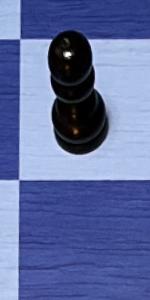
Label: Empty